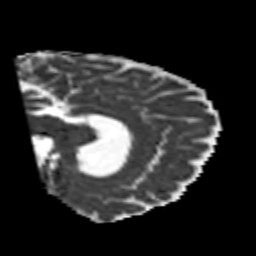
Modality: MD
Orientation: sagittal
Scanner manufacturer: siemens
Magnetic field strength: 3 T
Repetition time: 6.8 s
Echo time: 0.093 s